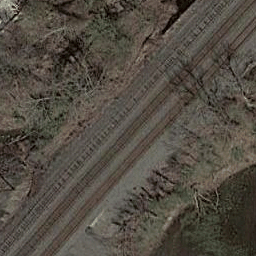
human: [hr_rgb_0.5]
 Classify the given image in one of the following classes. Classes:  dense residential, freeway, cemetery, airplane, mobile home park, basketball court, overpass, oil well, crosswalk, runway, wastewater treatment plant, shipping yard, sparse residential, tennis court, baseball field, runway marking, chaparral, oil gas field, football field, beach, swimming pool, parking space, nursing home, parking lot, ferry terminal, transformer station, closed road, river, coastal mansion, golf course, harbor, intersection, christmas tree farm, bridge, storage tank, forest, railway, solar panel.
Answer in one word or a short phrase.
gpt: railway